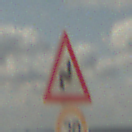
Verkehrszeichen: DoppelkurveRechts
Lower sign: Geschwindigkeit30
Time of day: Midday
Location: Outdoor (Beach)
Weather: PartlyCloudy
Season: NotSpecified
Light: Natural